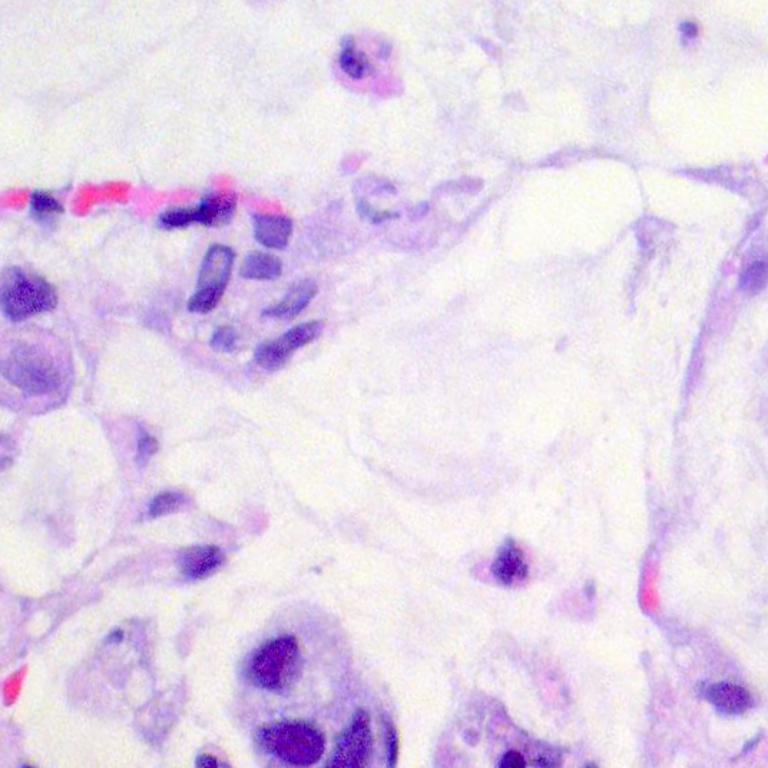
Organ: colon
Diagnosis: adenocarcinomas